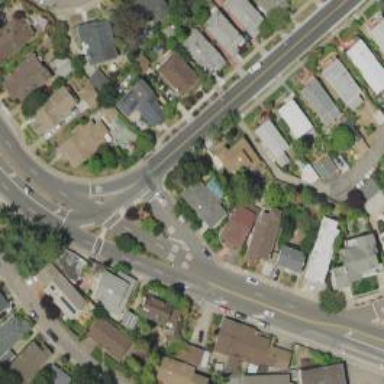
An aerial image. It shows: Secondary link road with separate sidewalks.